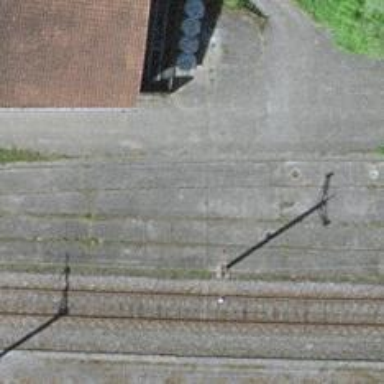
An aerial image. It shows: Single railway spur track.